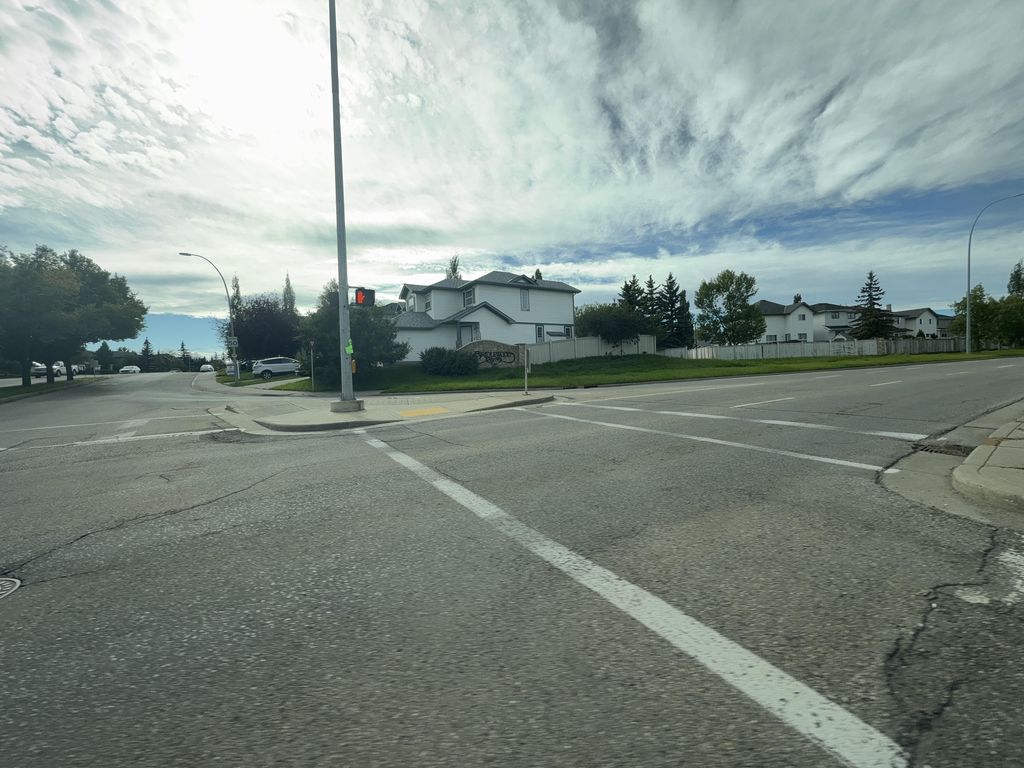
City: calgary